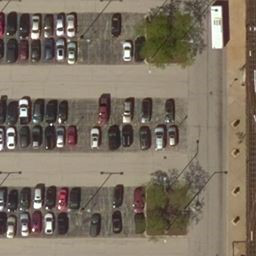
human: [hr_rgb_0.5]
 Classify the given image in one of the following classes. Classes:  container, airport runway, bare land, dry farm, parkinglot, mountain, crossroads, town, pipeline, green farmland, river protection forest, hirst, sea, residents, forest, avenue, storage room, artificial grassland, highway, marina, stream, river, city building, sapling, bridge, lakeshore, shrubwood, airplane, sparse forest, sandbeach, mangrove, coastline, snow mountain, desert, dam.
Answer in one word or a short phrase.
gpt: parkinglot